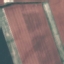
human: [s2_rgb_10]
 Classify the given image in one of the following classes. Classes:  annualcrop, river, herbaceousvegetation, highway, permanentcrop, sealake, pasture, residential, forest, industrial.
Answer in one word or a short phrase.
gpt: AnnualCrop